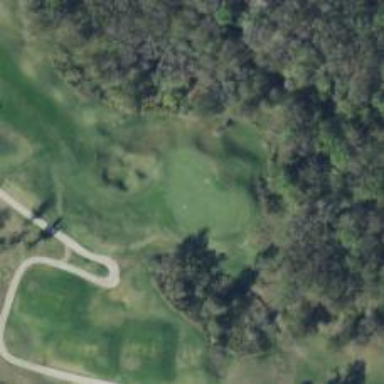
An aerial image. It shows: View of golf hole.